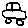
Label: car